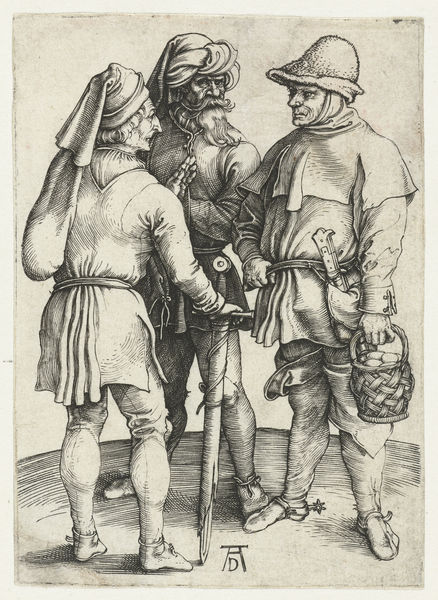
Titel: Drie boeren in gesprek
Künstler: Albrecht Dürer
Standort: Amsterdam
Institution: Rijksmuseum
Schlagwörter: hand, hut, männer, gürtel, gespräch, bart, mütze, kleidung, messer, porträt, drei, schuhe, grafik, graphik, soldaten, korb, ad, bauer, druck, druckgraphik, druckgrafik, monogramm, schwert, waffen, waffe, stiefel, kostüme, dürer, sporen, kupferstich, tunika, turban, sporn, eier, albrecht, signstur, berufe, söldner, beinling, beinlinge, gugel, zack